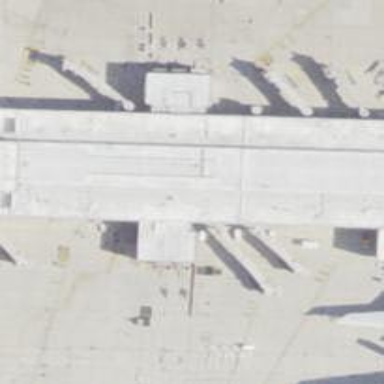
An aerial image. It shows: Airport gate.